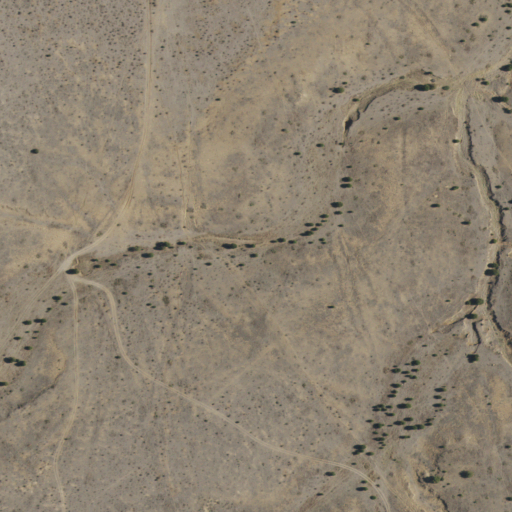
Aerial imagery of valley in New Mexico named West Canyon containing only grassland